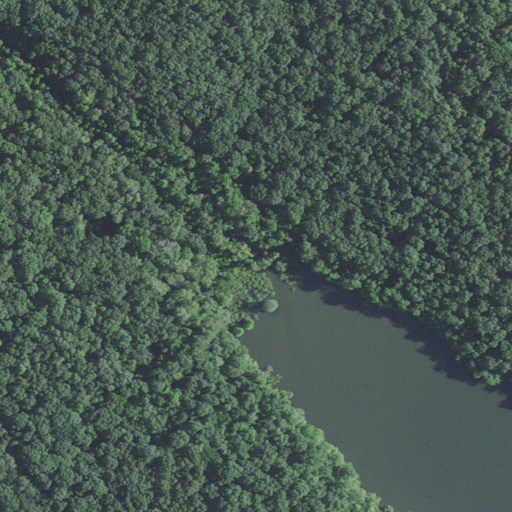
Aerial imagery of valley in Kentucky named Hooper Hollow containing deciduous forest, open water, woody wetlands, mixed forest, herbaceous wetlands, grassland, and open development